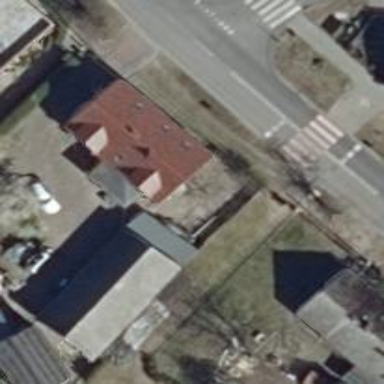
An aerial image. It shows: Residential building.